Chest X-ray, PA view. Patient: 62 years old, sex M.
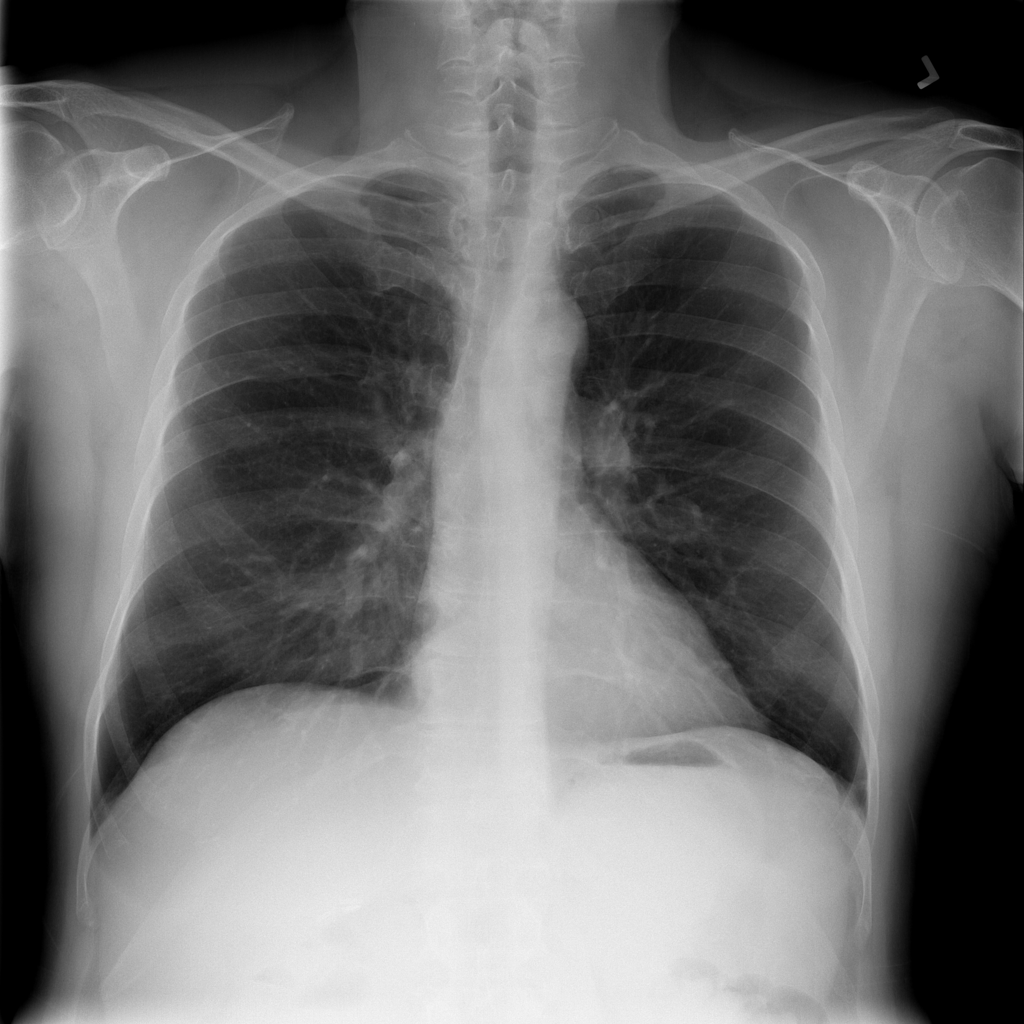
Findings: No Finding